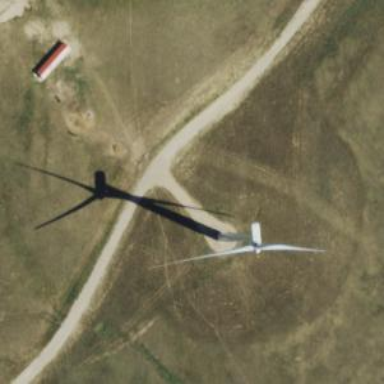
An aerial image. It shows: Wind generator in the form of horizontal axis wind turbine.